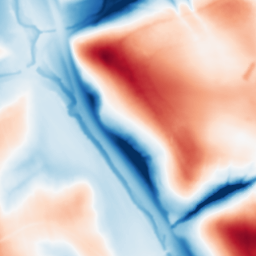
Category: multiscale
Decomposition family: dog_multiscale
Decomposition parameters: sigma_ratio: 2
n_scales: 5
base_sigma: 1
Upsampling method: regularized
Upsampling parameters: scale: 4
lambda_reg: 0.001
Upsampling scale: 4